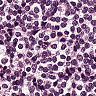
Metastatic tissue present: no